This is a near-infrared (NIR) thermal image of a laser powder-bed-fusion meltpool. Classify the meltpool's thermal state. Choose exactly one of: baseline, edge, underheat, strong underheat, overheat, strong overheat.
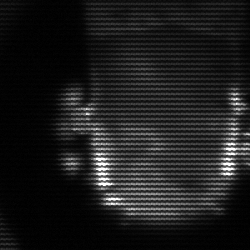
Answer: baseline